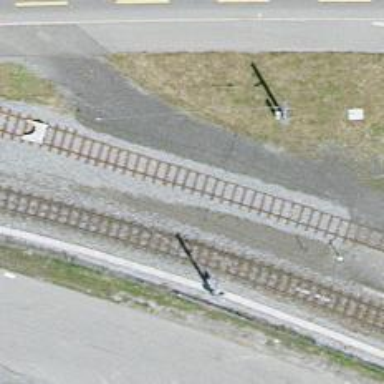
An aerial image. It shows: Abandoned railway siding with single track. The electrification is done using contact line.